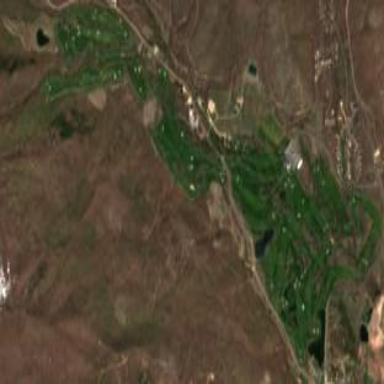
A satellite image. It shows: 36-hole golf course is shown.